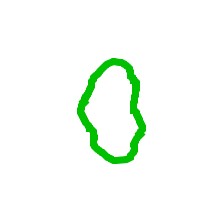
Shape: circle